Field crop: maize
Growth stage: 2
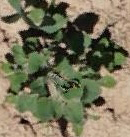
Species: chenopodium